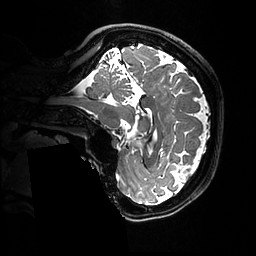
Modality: T2w
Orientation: sagittal
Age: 45
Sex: female
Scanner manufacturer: ge
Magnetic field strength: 3 T
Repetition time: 3.202 s
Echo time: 0.06629 s